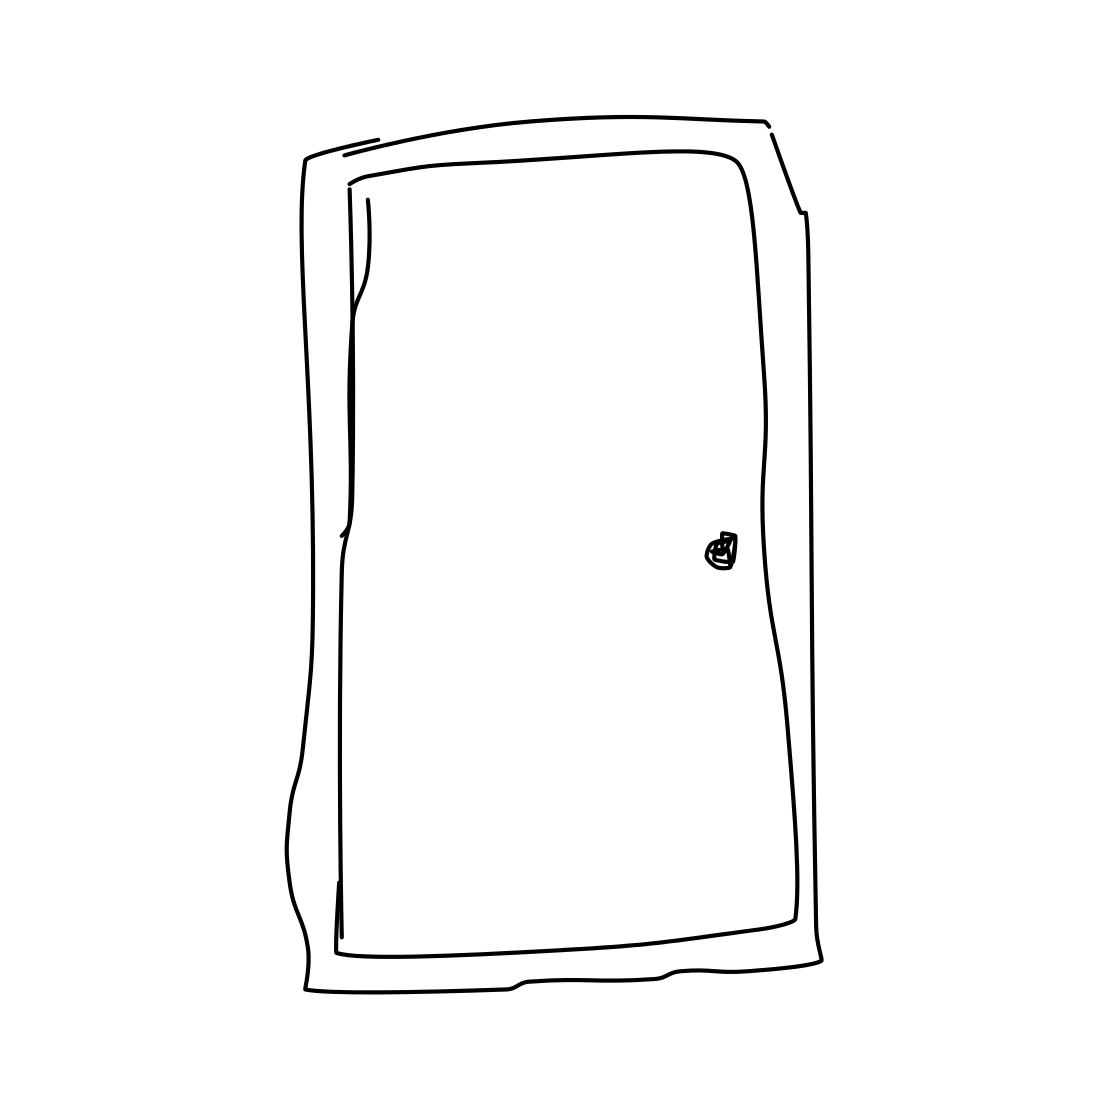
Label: door